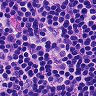
Metastatic tissue present: no